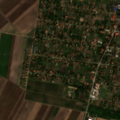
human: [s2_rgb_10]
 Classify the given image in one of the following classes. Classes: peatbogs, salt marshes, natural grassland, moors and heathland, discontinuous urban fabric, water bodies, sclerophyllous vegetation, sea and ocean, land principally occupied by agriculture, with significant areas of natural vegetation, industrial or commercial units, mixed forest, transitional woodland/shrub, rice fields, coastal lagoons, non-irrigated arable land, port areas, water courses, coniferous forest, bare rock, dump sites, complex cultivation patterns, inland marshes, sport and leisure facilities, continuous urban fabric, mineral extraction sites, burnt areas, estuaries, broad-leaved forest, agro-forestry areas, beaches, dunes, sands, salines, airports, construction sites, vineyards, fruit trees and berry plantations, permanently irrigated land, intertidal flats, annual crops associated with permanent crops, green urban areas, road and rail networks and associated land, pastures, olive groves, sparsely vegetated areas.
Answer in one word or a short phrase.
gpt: discontinuous urban fabric, non-irrigated arable land